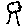
Label: tree